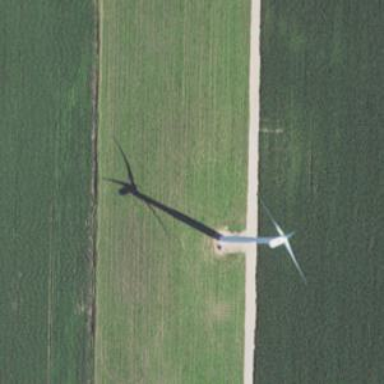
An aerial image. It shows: Wind power generator utilizing wind turbines.